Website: home-depot
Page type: stored-credit-cards
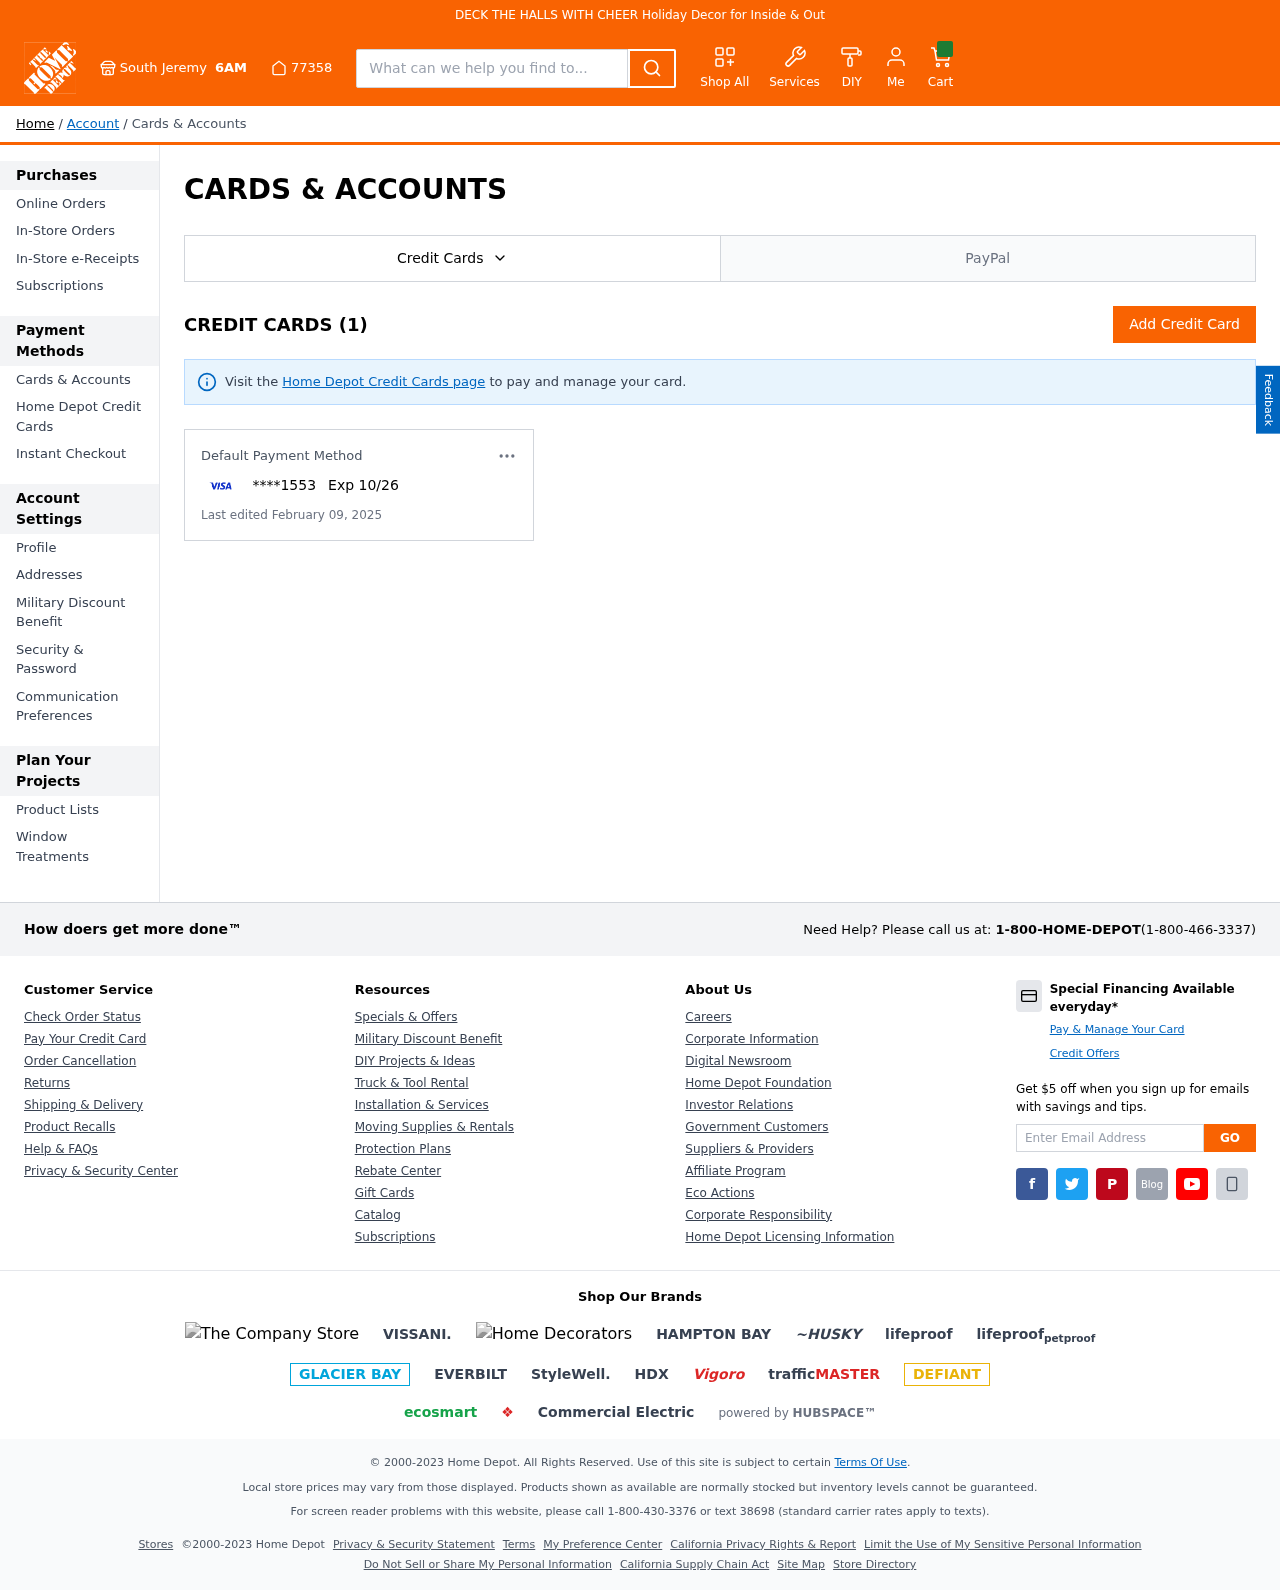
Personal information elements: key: PII_CARD_EXPIRY
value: Exp 10/26
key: PII_CARD_LAST4
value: ****1553
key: PII_CITY
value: South Jeremy
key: PII_POSTCODE
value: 77358
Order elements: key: ORDER_DATE
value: February 09, 2025
Search elements: key: HEADER_SEARCH
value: What can we help you find to...